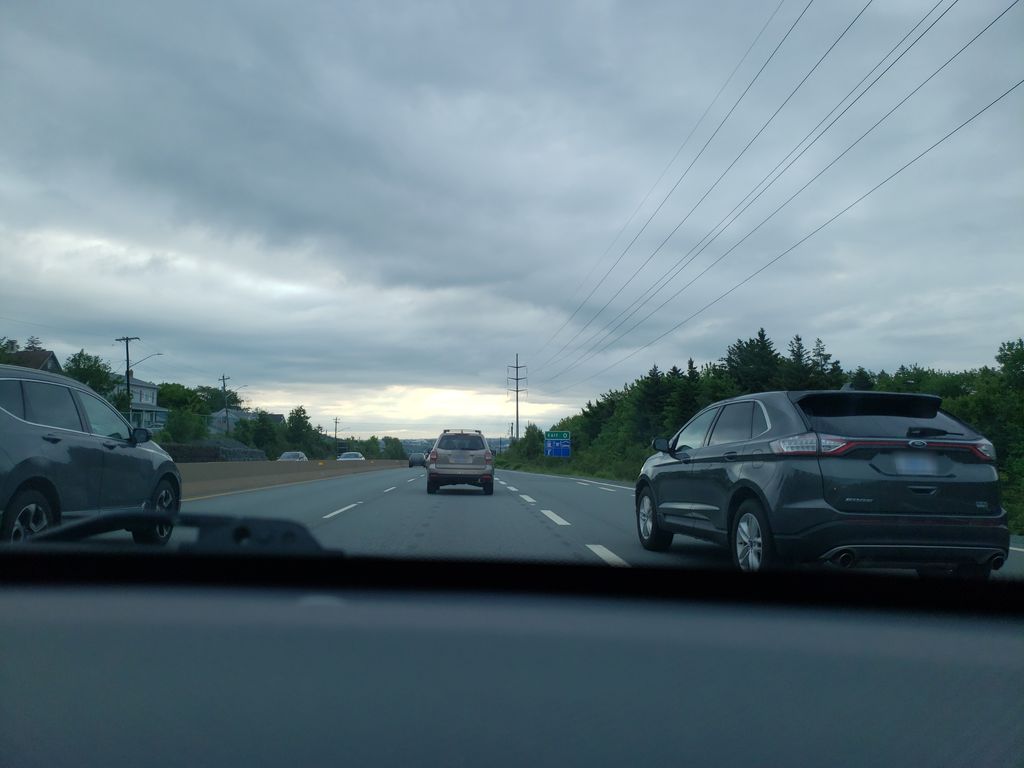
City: halifax